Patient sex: M
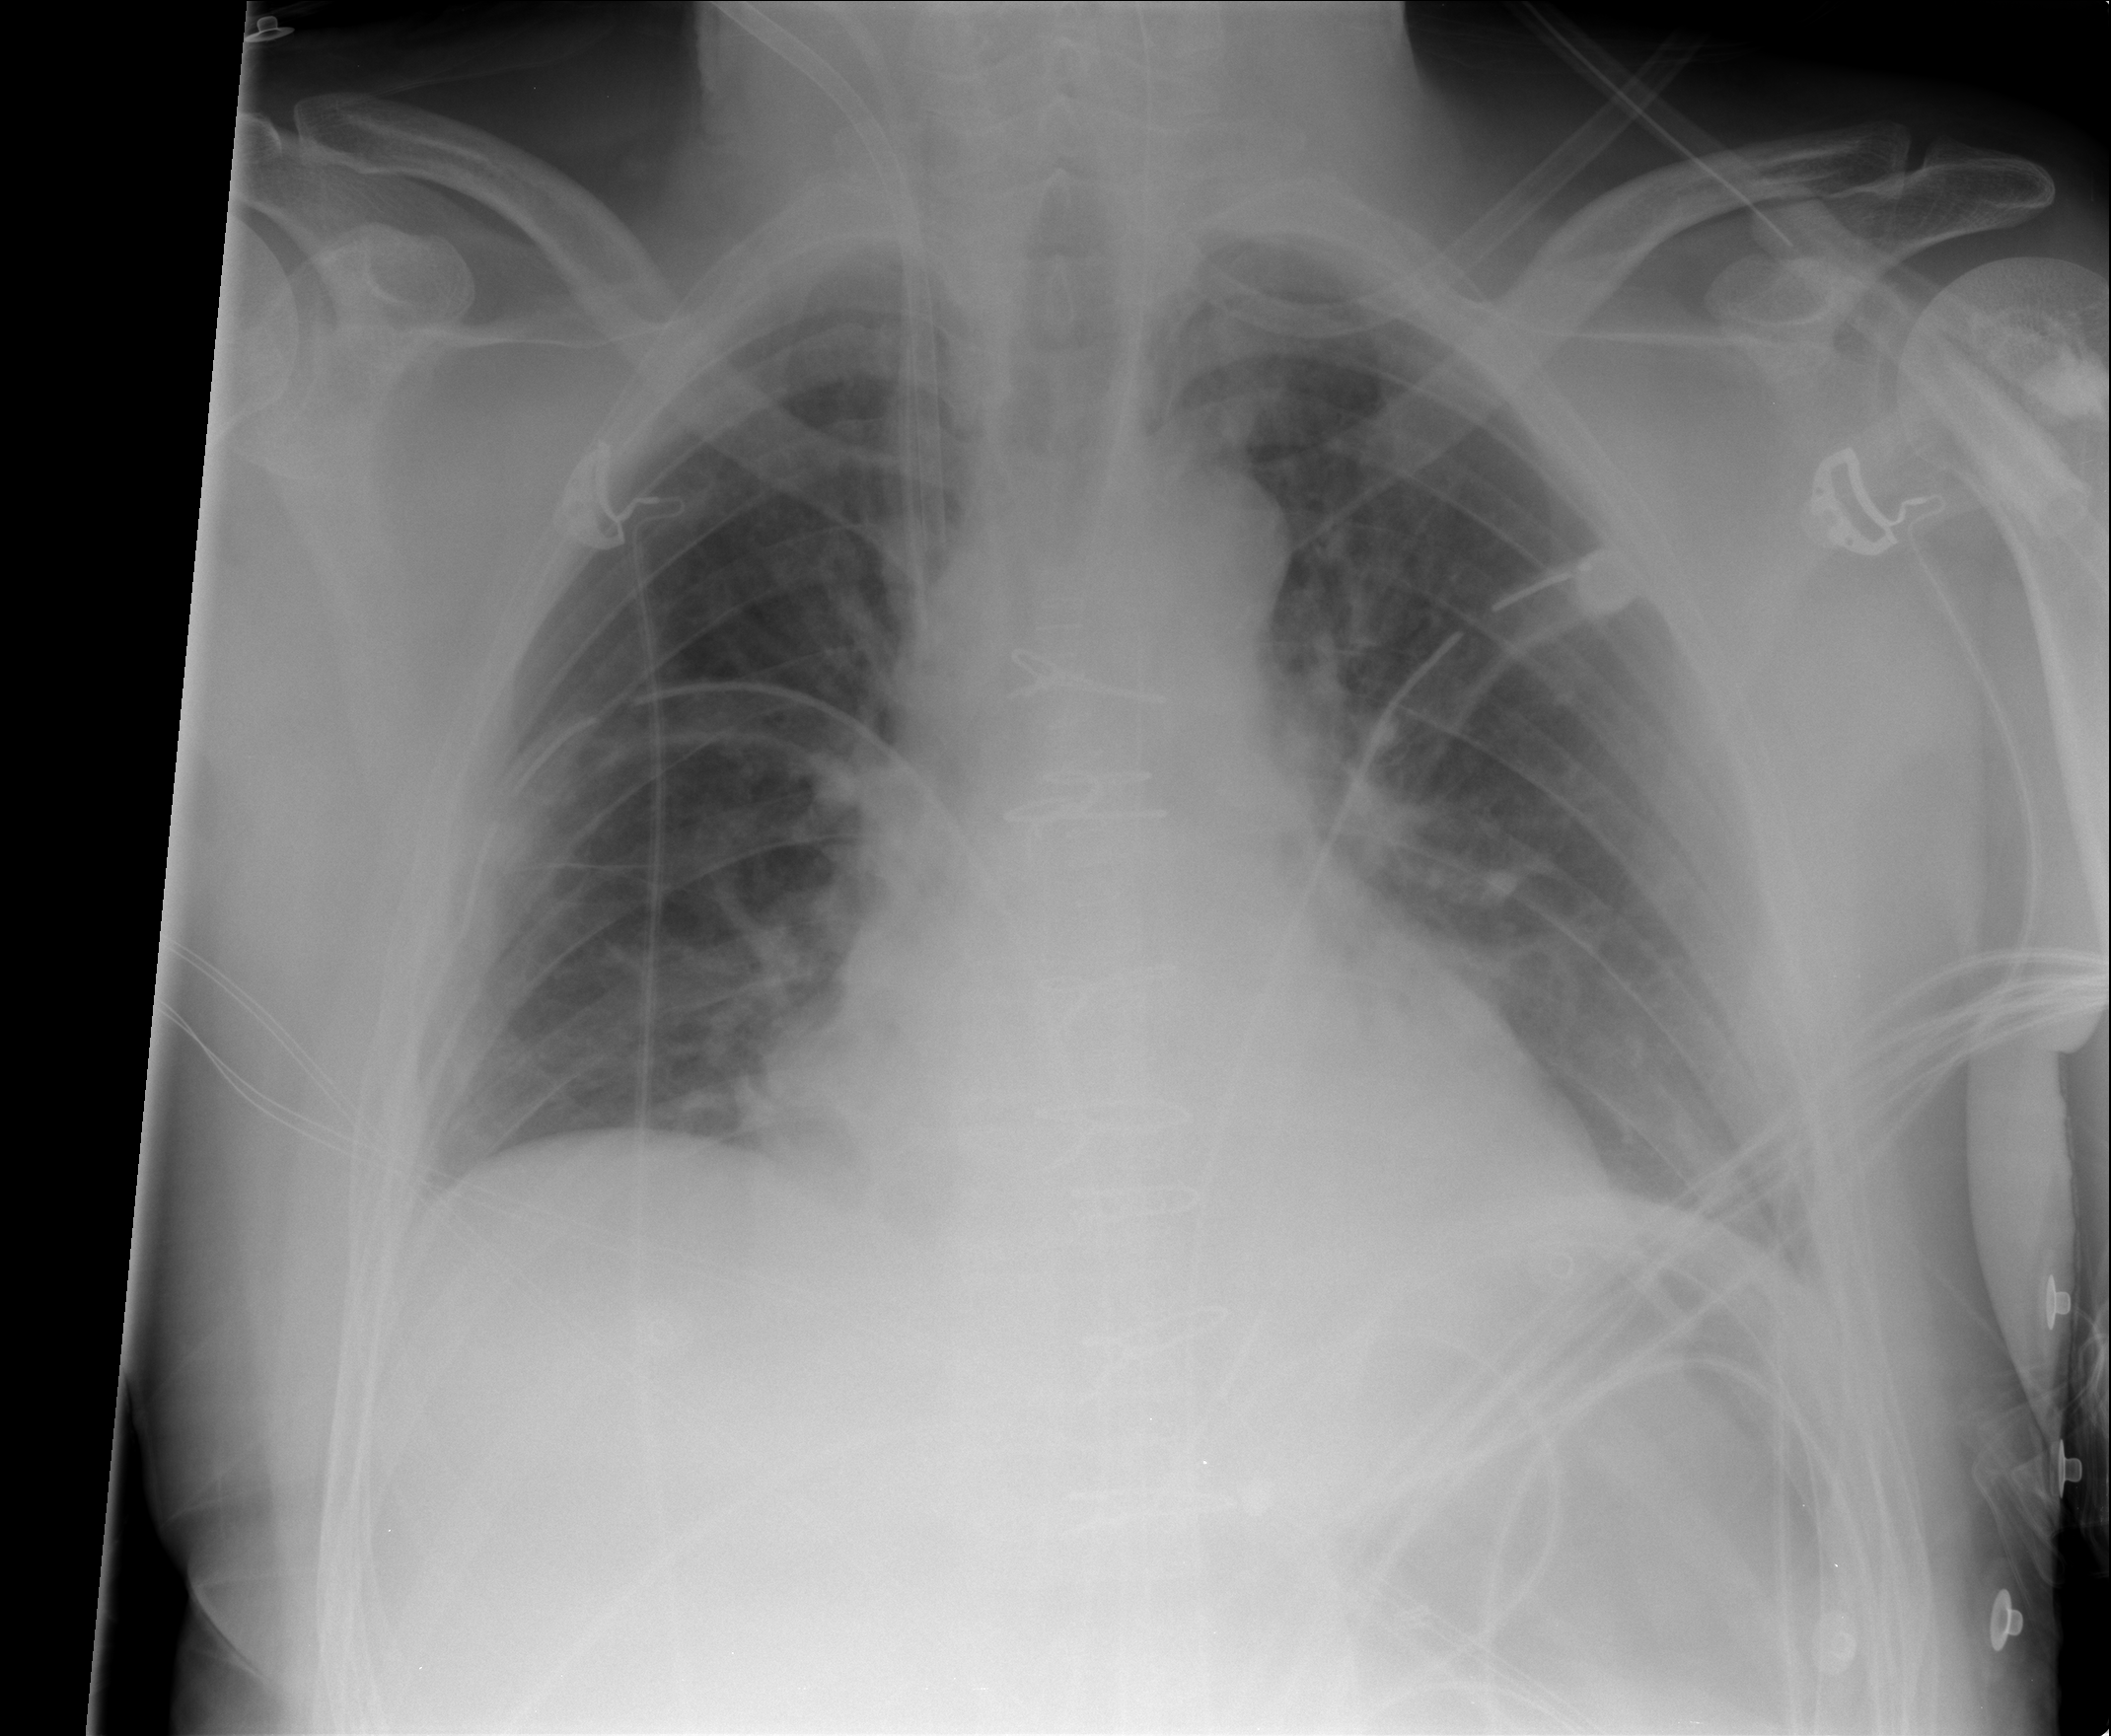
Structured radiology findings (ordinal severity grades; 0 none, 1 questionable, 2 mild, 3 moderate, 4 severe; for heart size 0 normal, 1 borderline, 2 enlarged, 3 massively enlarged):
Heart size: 1
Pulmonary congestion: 2
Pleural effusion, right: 0
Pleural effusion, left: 1
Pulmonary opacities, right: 0
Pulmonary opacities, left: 0
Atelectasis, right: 0
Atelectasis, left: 0